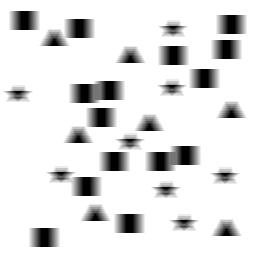
Squares: 15
Triangles: 7
Stars: 8
Total shapes: 30